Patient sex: M
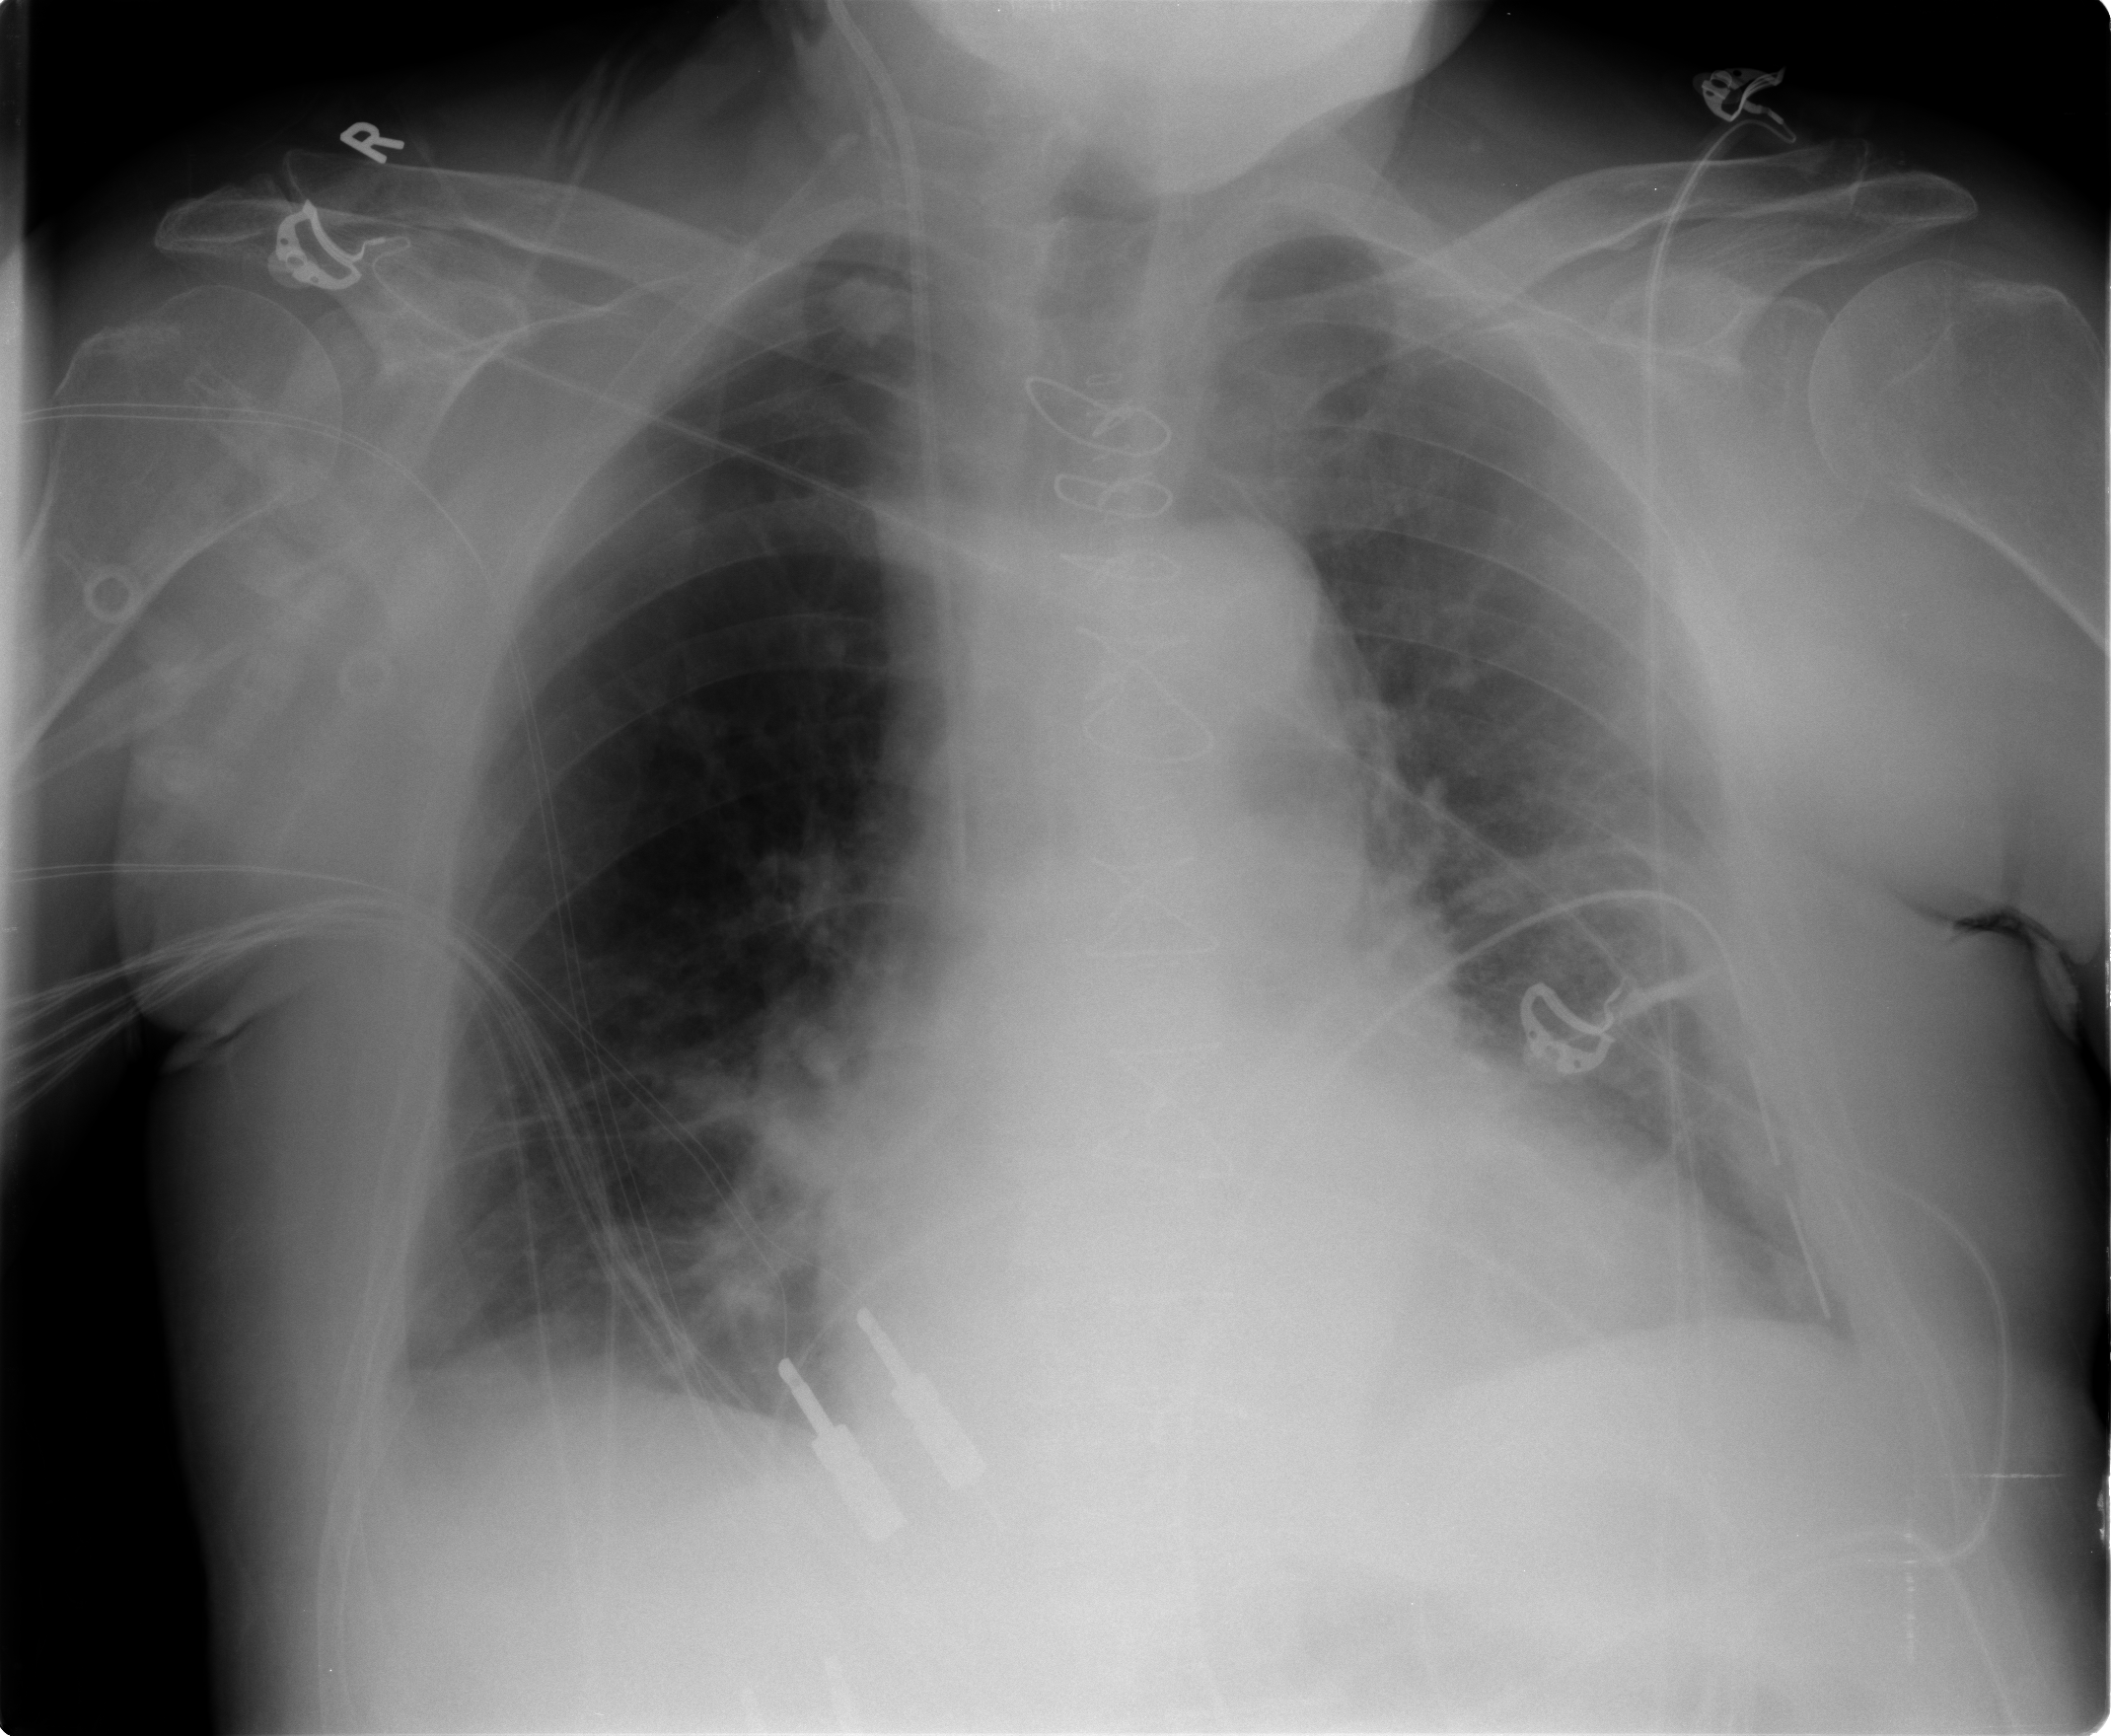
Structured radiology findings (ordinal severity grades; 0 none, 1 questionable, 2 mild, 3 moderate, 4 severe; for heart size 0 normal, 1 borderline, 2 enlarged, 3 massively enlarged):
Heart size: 1
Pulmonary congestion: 1
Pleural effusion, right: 1
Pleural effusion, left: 1
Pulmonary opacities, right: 1
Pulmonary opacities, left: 0
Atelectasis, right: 2
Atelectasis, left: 2